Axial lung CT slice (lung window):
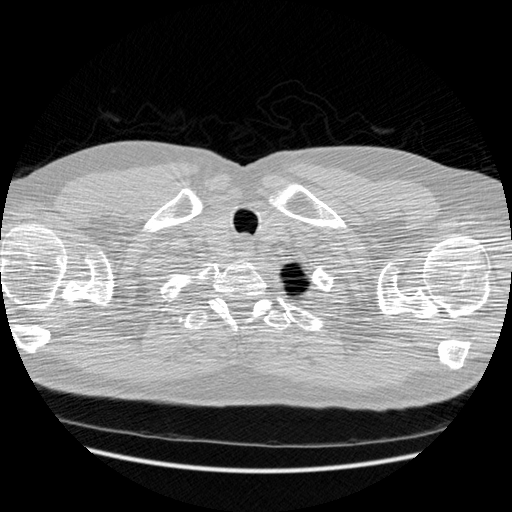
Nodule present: no